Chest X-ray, PA view. Patient: 38 years old, sex F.
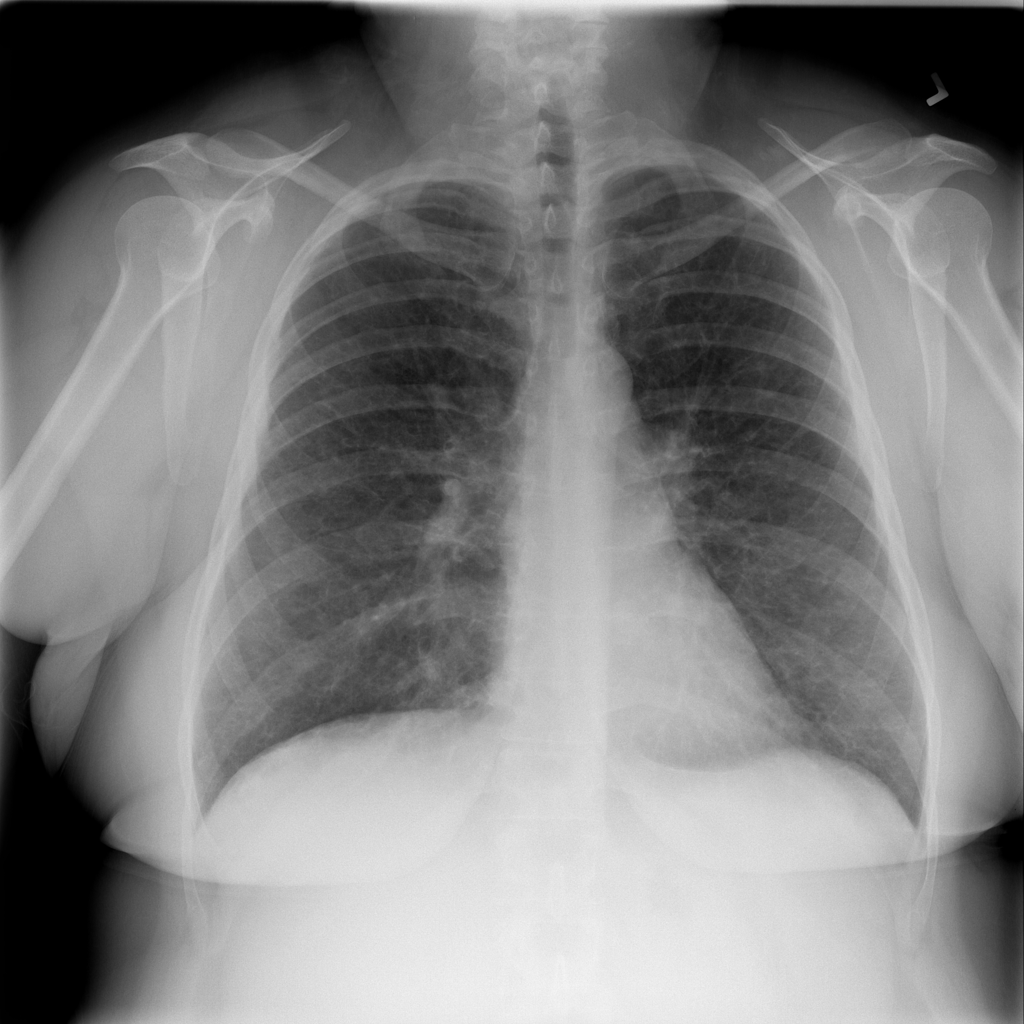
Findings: No Finding